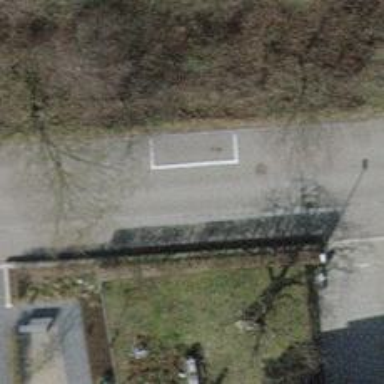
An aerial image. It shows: Traffic calming feature called choker.